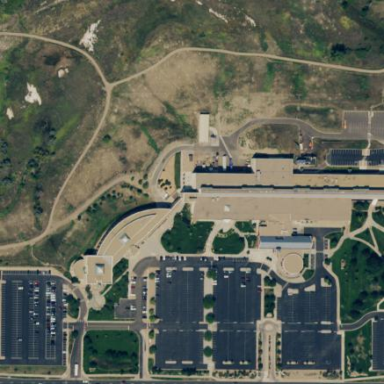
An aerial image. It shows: College.